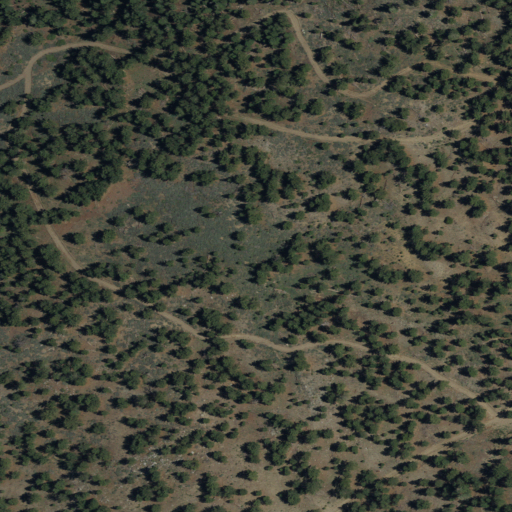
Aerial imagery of mountain in California named Covington Mountain containing shrub and evergreen forest